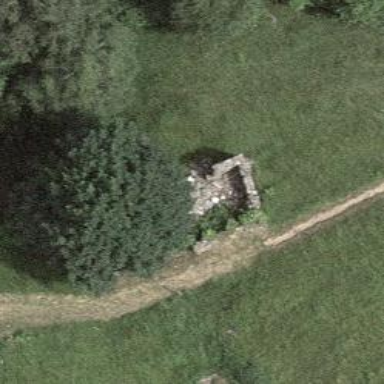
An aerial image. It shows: Ruins of building.